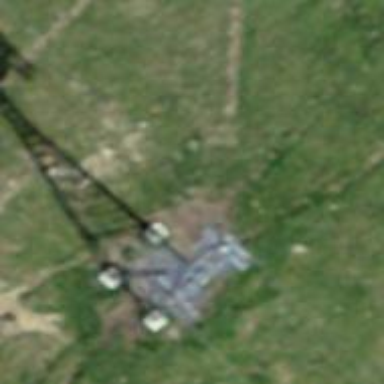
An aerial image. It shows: Pylon used for aerialway.